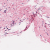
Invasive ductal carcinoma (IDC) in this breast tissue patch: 0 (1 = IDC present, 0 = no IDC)